Question: I am using Joomla 3.2.1 and I did a <URL> and a menu to it so now in /components/com_MY_COMPONENT_NAME/views/ONE_VIEW_NAME/tmpl/default.php I can write any HTML/PHP I want.
I have been doing tests of some bootstrap examples and I realize that the CSS is not exactly the same.
Eg. Button 'btn btn-primary' must has (inspecting with fire-bug in <URL>:
'''
background-color: #006DCC;
background-image: linear-gradient(#08C, #04C);
'''
But... trying the same (coping the whole table) on my Joomla I see that the css is:
'''
background-color: #206991;
background-image: none;
'''
Here the result:

You can appreciate that the 'font-size' is different, but also are 'line-height', 'border-radius' and 'margin-bottom'
, but the point is why are different. If I continue using bootstrap classes I may find some unexpected behaviours/problems.
There is no joomla template that ensures me that using bootstrap like the original?
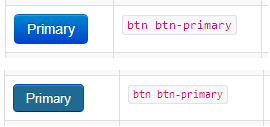
Answer: Simple answer. As Bootstrap has been progressing, then went for a new sort of style since version 3. They've gone for a more of a flat UI style.
Joomla still has Bootstrap 2.3.2 and therefore uses the older style which isn't flat. Updating the Bootstrap files on your server will be an extremely big task as so many things we're changes, for example the grid class names. I'm not sure when Bootstrap 3 will be used but I assume it might come with Joomla 4.x